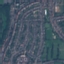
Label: Residential